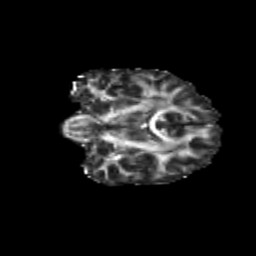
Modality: FA
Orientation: coronal
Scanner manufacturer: siemens
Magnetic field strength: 3 T
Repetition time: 9.2 s
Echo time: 0.084 s